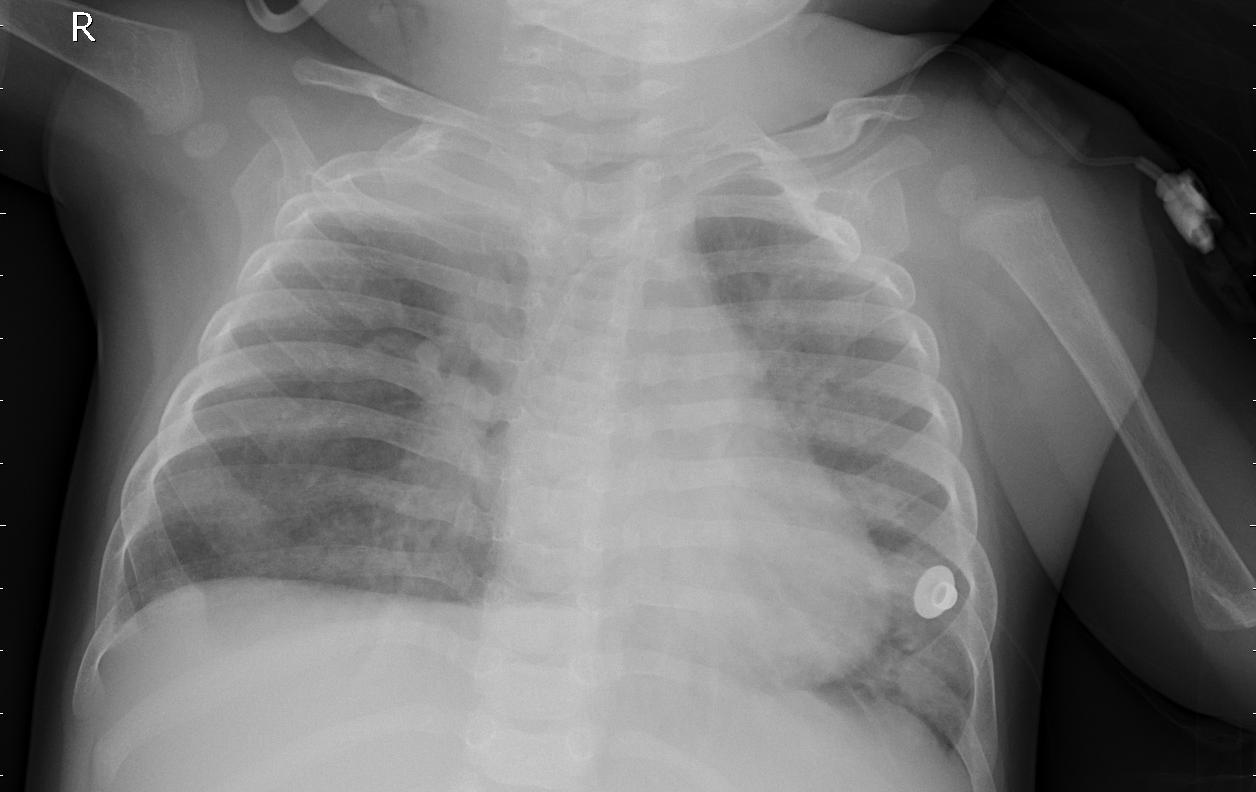
Diagnosis: PNEUMONIA